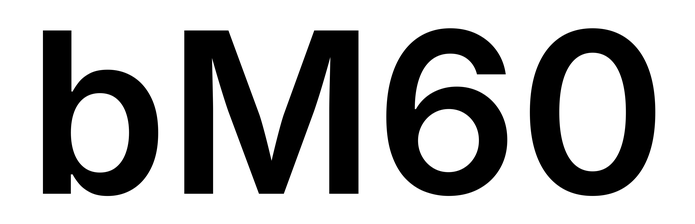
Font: Inter_SemiBold